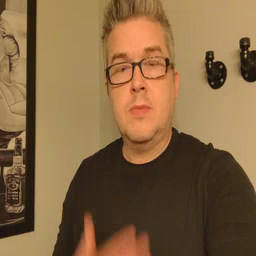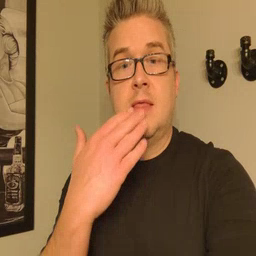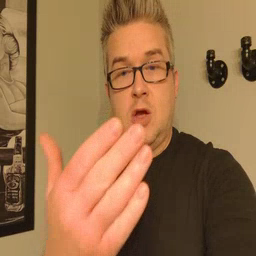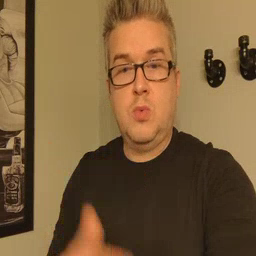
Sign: thankyou